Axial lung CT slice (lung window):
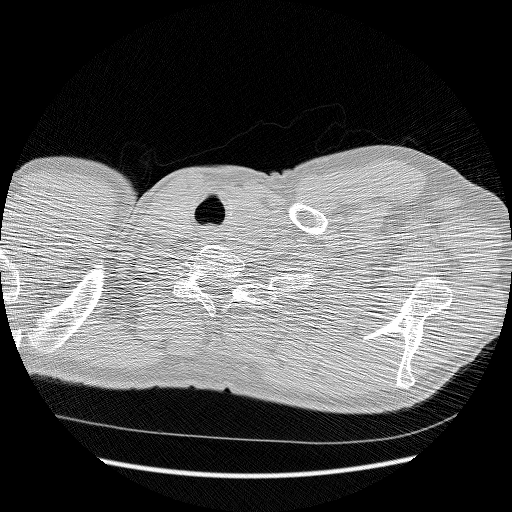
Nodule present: no